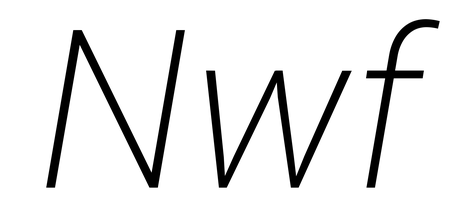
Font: Roboto-Italic_ExtraLight_Italic